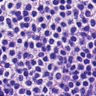
Metastatic tissue present: no